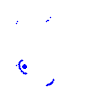
Particle: pion